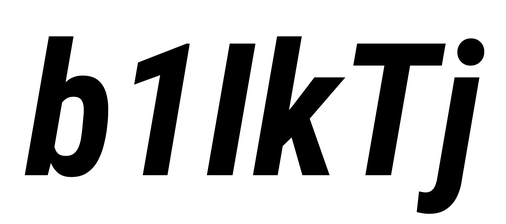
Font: Roboto-Italic_Condensed_Bold_Italic